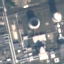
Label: Industrial